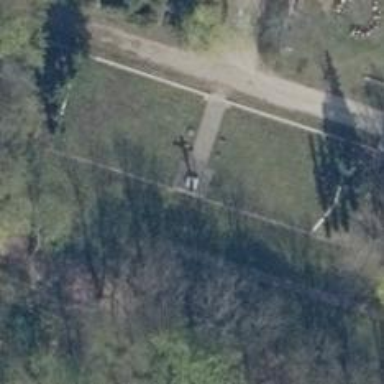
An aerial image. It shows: Wayside cross with historic significance.